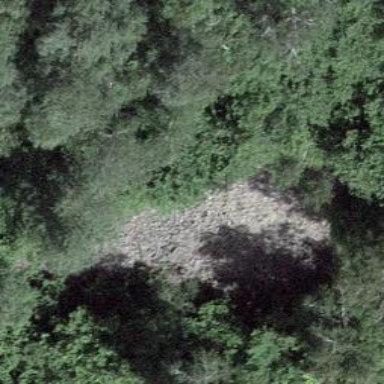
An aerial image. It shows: Natural scree.